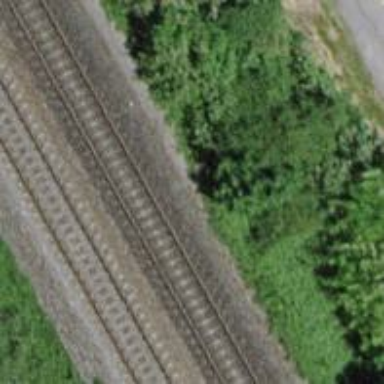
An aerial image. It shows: Single railway track with electrified contact line.